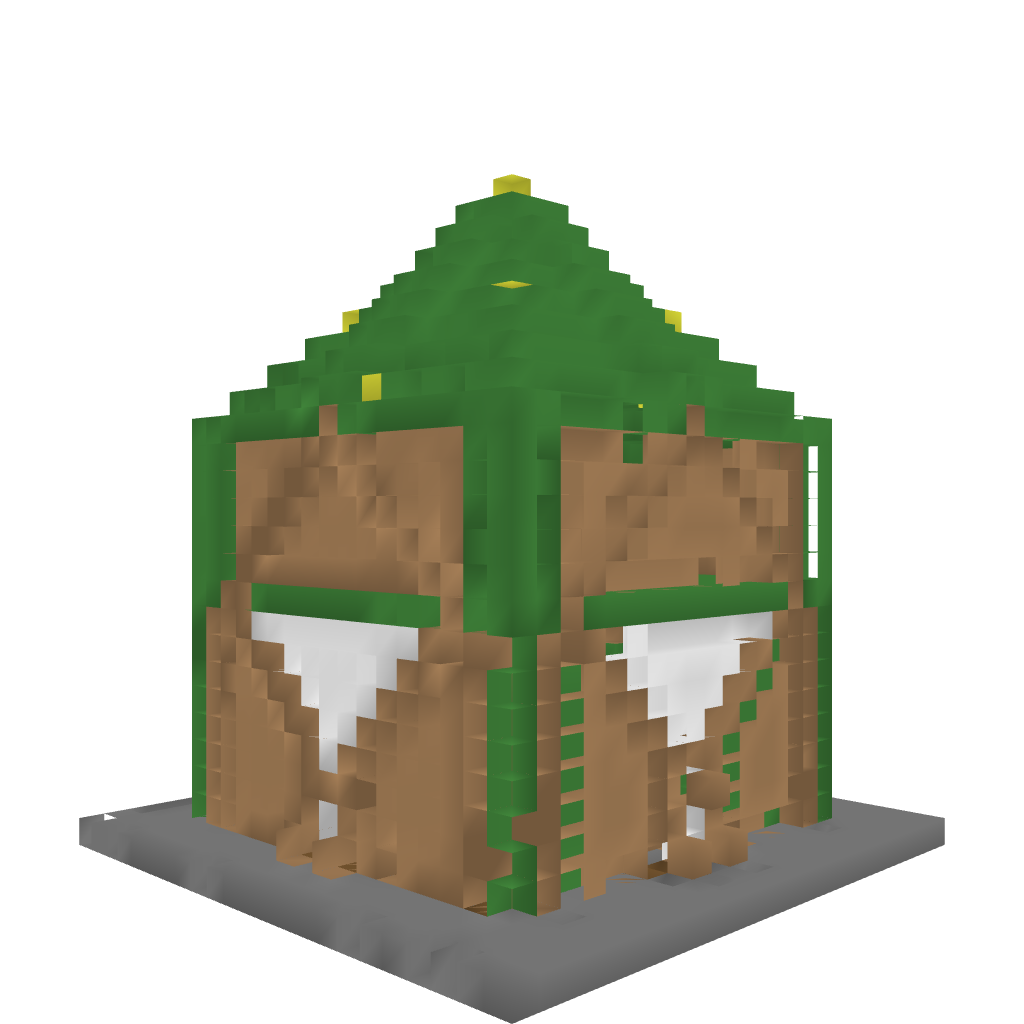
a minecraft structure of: Coco Bean Farm bad low quality